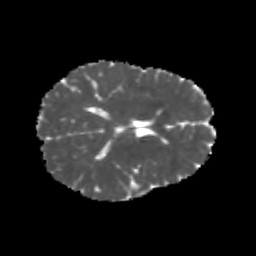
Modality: MD
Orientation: axial
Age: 25
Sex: female
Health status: healthy
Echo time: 0.074 s